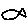
Label: fish